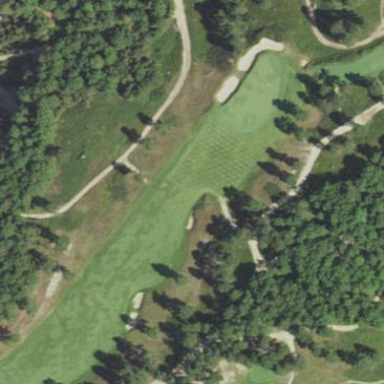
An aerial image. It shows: Rough area on grassy golf course.